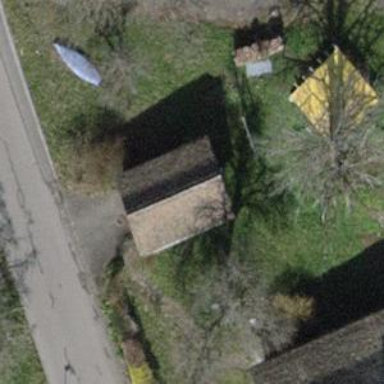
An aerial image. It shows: Garage building.